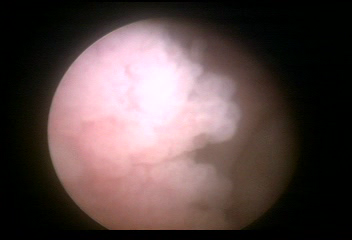
Modality: WLC
Class: Malignant
Subclass: HighGradePapillary
Lesion: L1
Stage: T1
Morphology: Papillary
Bladder cancer association: Yes
Annotated structures: Tumor